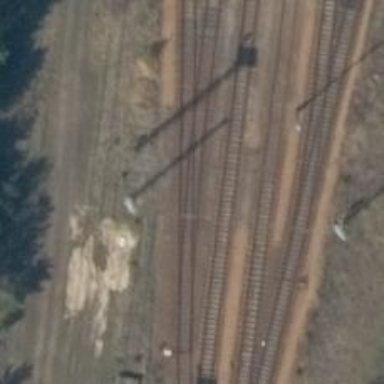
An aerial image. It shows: Railway switch.